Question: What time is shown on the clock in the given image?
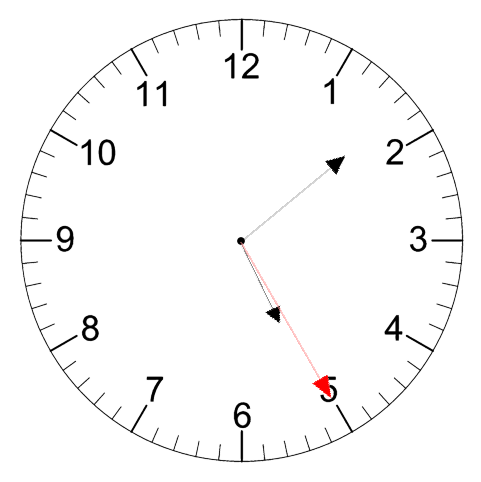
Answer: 05:08:25